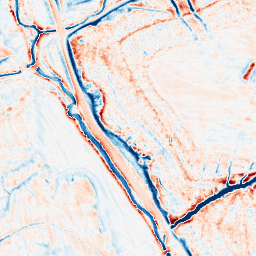
Category: edge_preserving
Decomposition family: anisotropic_diffusion
Decomposition parameters: iterations: 50
kappa: 30
gamma: 0.1
Upsampling method: edge_directed
Upsampling parameters: scale: 4
Upsampling scale: 4